Question: All I did was I added a single more argument (iterations) to this function:
'''
/**
* saveImage : save the last image received.
* @param pName name of the file
*/
void GVMsample::saveImageLocal(const std::string& pName, const std::string& pImageFormat, const int &iterations) {
// Check that a video module has been registered.
if (!fRegisteredToVim) {
throw ALError(getName(), "saveImageLocal()", "No video module is currently "
"registered! Call registerToVIM() first.");
}
#ifdef GENERICVIDEOMODULE_IS_REMOTE_ON
// If this module is running in remote mode, we shouldn't use saveImageLocal.
throw ALError(getName(), "saveImageLocal()", "Module is run in remote mode, "
"use saveImageRemote instead !");
#else
ALImage* imageIn = NULL;
for ( int iter = 0; iter < iterations; iter++ )
{
// Now you can get the pointer to the video structure.
imageIn = (ALImage*) (fCamProxy->call<int>("getImageLocal", fGvmName));
if (!imageIn) {
throw ALError(getName(), "saveImageLocal", "Invalid image returned.");
}
fLogProxy->info(getName(), imageIn->toString());
// You can get some image information that you may find useful.
const int width = imageIn->fWidth;
const int height = imageIn->fHeight;
const int nbLayers = imageIn->fNbLayers;
const int colorSpace = imageIn->fColorSpace;
const long long timeStamp = imageIn->fTimeStamp;
const int seconds = (int)(timeStamp/1000000LL);
// Set the buffer we received to our IplImage header.
fIplImageHeader->imageData = (char*)imageIn->getFrame();
saveIplImage(fIplImageHeader, pName, pImageFormat, seconds);
// send image over UDP to the PC
// we will use udt
}
// Now that you're done with the (local) image, you have to release it from the V.I.M.
fCamProxy->call<int>("releaseImage", fGvmName);
#endif
}
'''
The functions is defined like this in the header file:
'''
/**
* saveImage : save the last image received.
* @param pName name of the file
*/
void saveImageLocal(const std::string& pName, const std::string& imageFormat, const int &iterations);
'''
And I am getting this error:

When I take that argument away it compiles ok again.
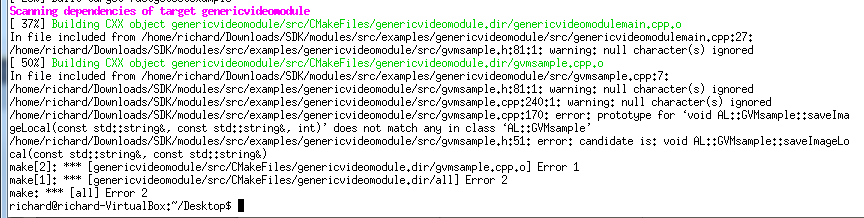
Answer: Ok. I have figured out the problem. I was editing the right file. But...
I was editing the file in Windows 7 in a folder shared with Ubuntu 10.10. I was then trying to compile the program in Ubuntu through VirtualBox.
The problem was for some reason I need to reboot the virtual machine or else the files in the shared folder don't get updated when I rewrite them in Windows (when I rewrite a file in Ubuntu the changes are visible in Windows right away but the other way around reboot is needed - strange).